Question: I am trying to create OTP screen and when the user entered the digit in the first text field and after cursor automatically move to next text field, thus functionality I got it, but I was stuck when the user removes the text in the current text field and how to automatically move to the previous text field.
ScreenShot:-

Code:-
'''
import SwiftUI
struct VerficationCode: View {
@State private var numberOfCells: Int = 6
@State private var currentlySelectedCell = 0
var body: some View {
HStack {
Group {
ForEach(0 ..< self.numberOfCells) { index in
CharacterInputCell(currentlySelectedCell: self.$currentlySelectedCell, index: index)
}
}.frame(width:15,height: 56)
.padding(.horizontal)
.foregroundColor(.white)
.cornerRadius(10)
.keyboardType(.numberPad)
}
}
}
struct CharacterInputCell: View {
@State private var textValue: String = ""
@Binding var currentlySelectedCell: Int
var index: Int
var responder: Bool {
return index == currentlySelectedCell
}
var body: some View {
CustomTextField(text: $textValue, currentlySelectedCell: $currentlySelectedCell, isFirstResponder: responder)
}
}
struct CustomTextField: UIViewRepresentable {
class Coordinator: NSObject, UITextFieldDelegate {
@Binding var text: String
@Binding var currentlySelectedCell: Int
var didBecomeFirstResponder = false
init(text: Binding<String>, currentlySelectedCell: Binding<Int>) {
_text = text
_currentlySelectedCell = currentlySelectedCell
}
func textFieldDidChangeSelection(_ textField: UITextField) {
DispatchQueue.main.async {
self.text = textField.text ?? ""
}
}
func textField(_ textField: UITextField, shouldChangeCharactersIn range: NSRange, replacementString string: String) -> Bool {
let currentText = textField.text ?? ""
guard let stringRange = Range(range, in: currentText) else { return false }
let updatedText = currentText.replacingCharacters(in: stringRange, with: string)
if updatedText.count <= 1 {
self.currentlySelectedCell += 1
}
return updatedText.count <= 1
}
}
@Binding var text: String
@Binding var currentlySelectedCell: Int
var isFirstResponder: Bool = false
func makeUIView(context: UIViewRepresentableContext<CustomTextField>) -> UITextField {
let textField = UITextField(frame: .zero)
textField.delegate = context.coordinator
textField.textAlignment = .center
textField.keyboardType = .decimalPad
return textField
}
func makeCoordinator() -> CustomTextField.Coordinator {
return Coordinator(text: $text, currentlySelectedCell: $currentlySelectedCell)
}
func updateUIView(_ uiView: UITextField, context: UIViewRepresentableContext<CustomTextField>) {
uiView.text = text
if isFirstResponder && !context.coordinator.didBecomeFirstResponder {
uiView.becomeFirstResponder()
context.coordinator.didBecomeFirstResponder = true
}
}
}
'''
Can someone please explain to me how to back automatically when click on clear button, I've tried to implement but no results yet.
Any help would be greatly appreciated.
Thanks in advance.
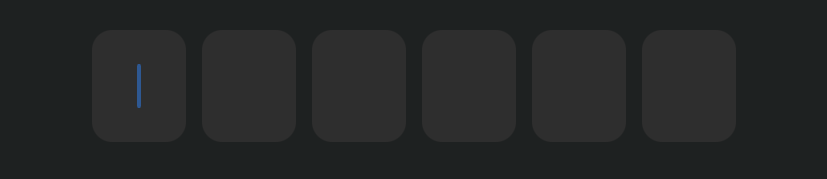
Answer: try it
'''
import SwiftUI
public struct PasscodeField: View {
var maxDigits: Int = 6
var label = "Enter One Time Password"
@State var pin: String = ""
@State var showPin = true
//@State var isDisabled = false
var handler: (String, (Bool) -> Void) -> Void
public var body: some View {
VStack{
Text(label).font(.title)
ZStack {
pinDots
backgroundField
}
showPinStack
}
}
private var pinDots: some View {
HStack {
Spacer()
ForEach(0..<maxDigits) { index in
Image(systemName: self.getImageName(at: index))
.font(.system(size: 60))
Spacer()
}.frame(minWidth: 0, maxWidth: .infinity)
.padding(.trailing, -24)
}
}
private var backgroundField: some View {
let boundPin = Binding<String>(get: { self.pin }, set: { newValue in
self.pin = newValue
self.submitPin()
})
return TextField("", text: boundPin, onCommit: submitPin)
// Introspect library can used to make the textField become first resonder on appearing
// if you decide to add the pod 'Introspect' and import it, comment #50 to #53 and uncomment #55 to #61
.accentColor(.clear)
.foregroundColor(.clear)
.keyboardType(.numberPad)
//.disabled(isDisabled)
// .introspectTextField { textField in
// textField.tintColor = .clear
// textField.textColor = .clear
// textField.keyboardType = .numberPad
// textField.becomeFirstResponder()
// textField.isEnabled = !self.isDisabled
// }
}
private var showPinStack: some View {
HStack {
Spacer()
if !pin.isEmpty {
showPinButton
}
}
.frame(height: 100)
.padding([.trailing])
}
private var showPinButton: some View {
Button(action: {
self.showPin.toggle()
}, label: {
self.showPin ?
Image(systemName: "eye.slash.fill").foregroundColor(.primary) :
Image(systemName: "eye.fill").foregroundColor(.primary)
})
}
private func submitPin() {
//guard !pin.isEmpty else {
//showPin = false
//return
//}
if pin.count == maxDigits {
//isDisabled = true
handler(pin) { isSuccess in
if isSuccess {
print("pin matched, go to next page, no action to perfrom here")
} else {
pin = ""
//isDisabled = false
print("this has to called after showing toast why is the failure")
}
}
}
// this code is never reached under normal circumstances. If the user pastes a text with count higher than the
// max digits, we remove the additional characters and make a recursive call.
if pin.count > maxDigits {
pin = String(pin.prefix(maxDigits))
submitPin()
}
}
private func getImageName(at index: Int) -> String {
if index >= self.pin.count {
return "circle"
}
if self.showPin {
return self.pin.digits[index].numberString + ".circle"
}
return "circle.fill"
}
}
extension String {
var digits: [Int] {
var result = [Int]()
for char in self {
if let number = Int(String(char)) {
result.append(number)
}
}
return result
}
}
extension Int {
var numberString: String {
guard self < 10 else { return "0" }
return String(self)
}
}
'''